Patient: sex F, age 54
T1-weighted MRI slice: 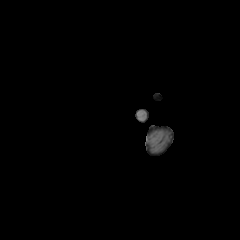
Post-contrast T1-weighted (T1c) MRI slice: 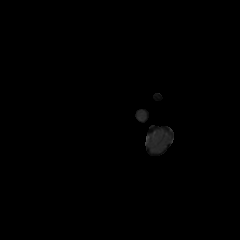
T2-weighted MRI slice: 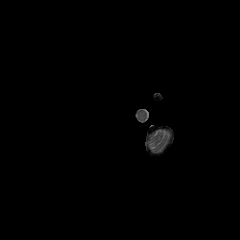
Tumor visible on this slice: no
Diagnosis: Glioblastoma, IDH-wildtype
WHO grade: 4